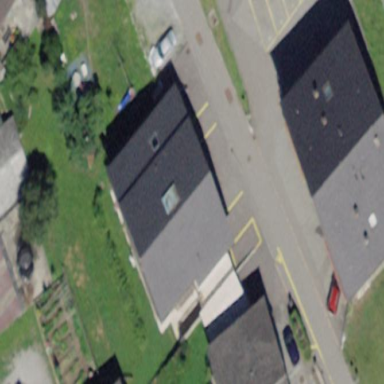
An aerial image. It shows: Building.